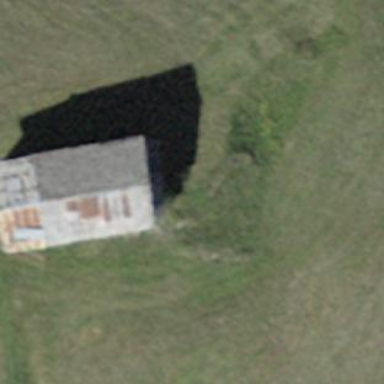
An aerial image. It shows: Shed building.